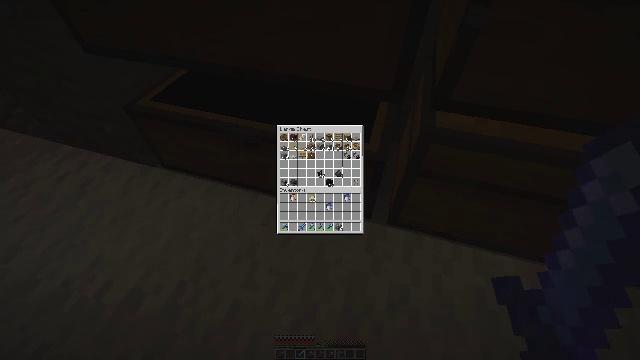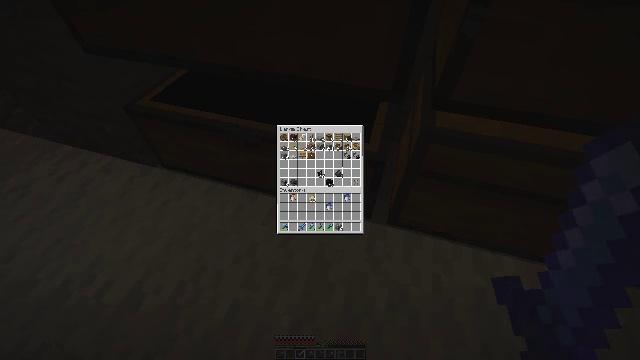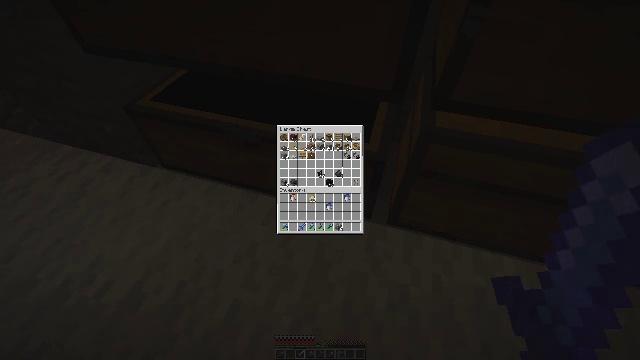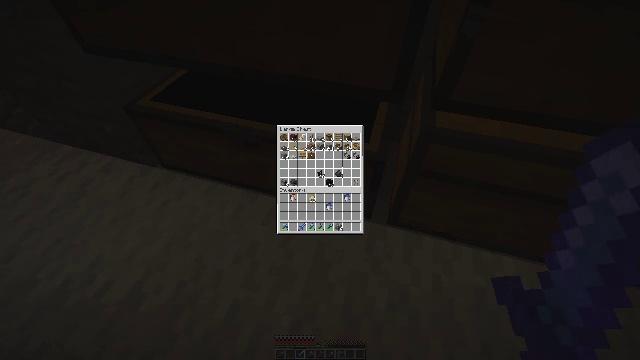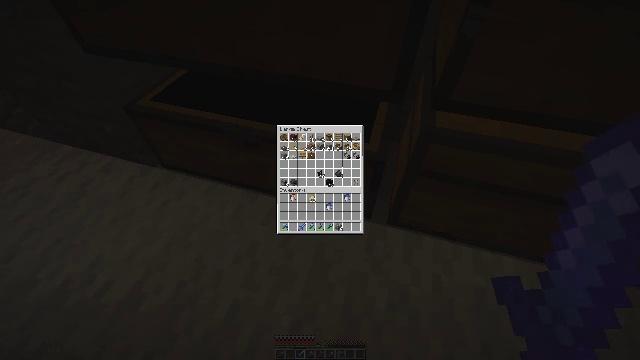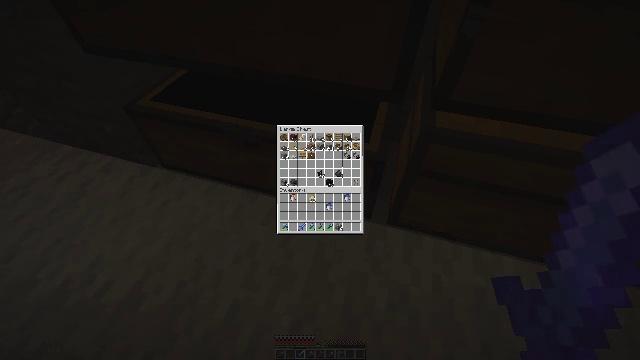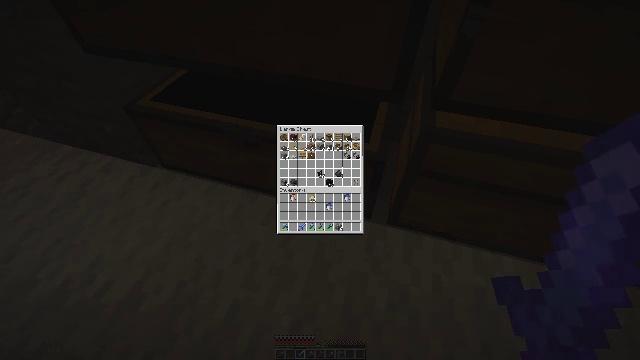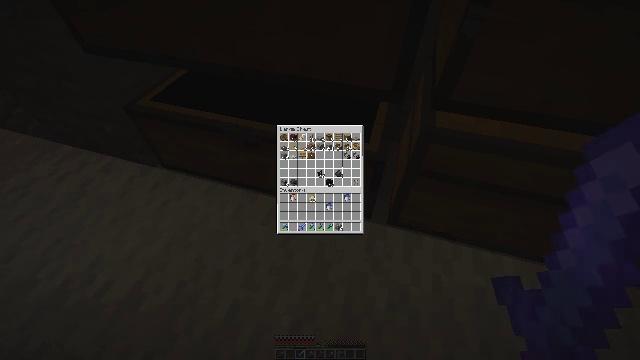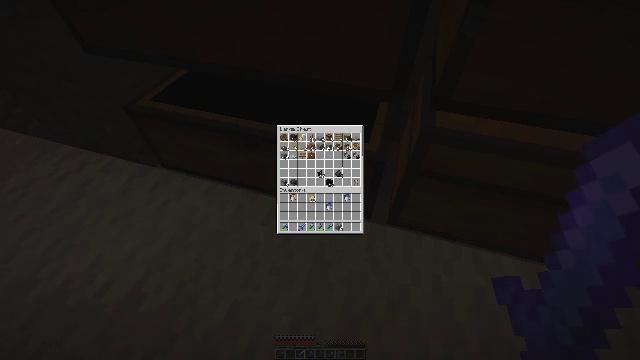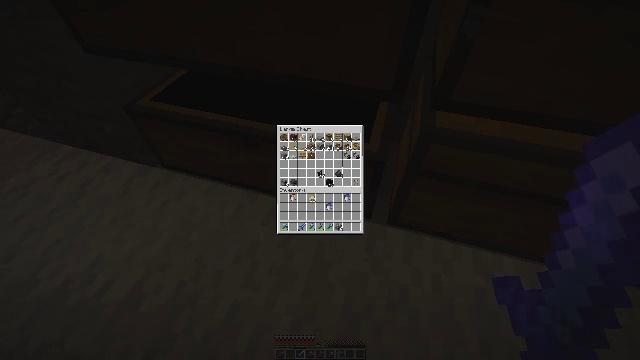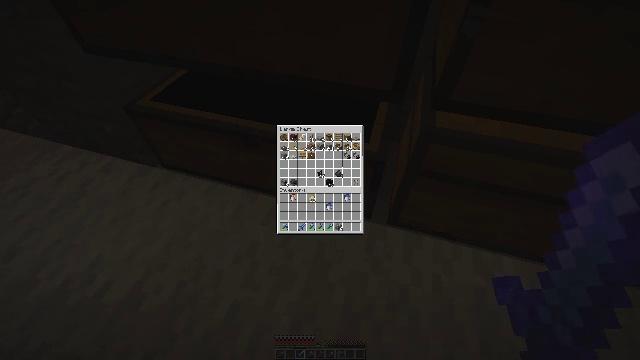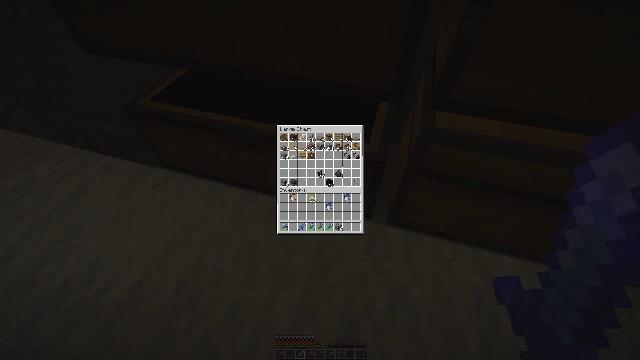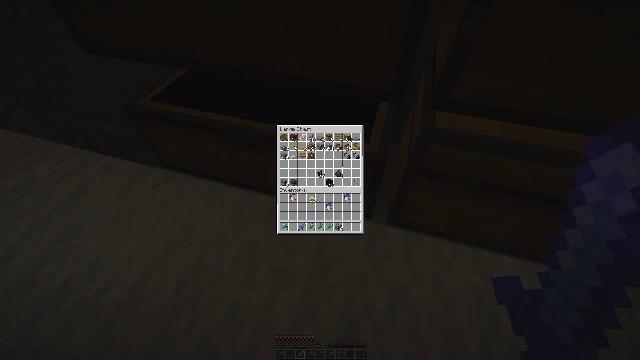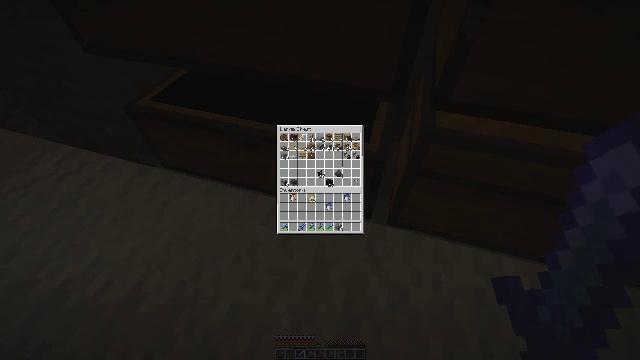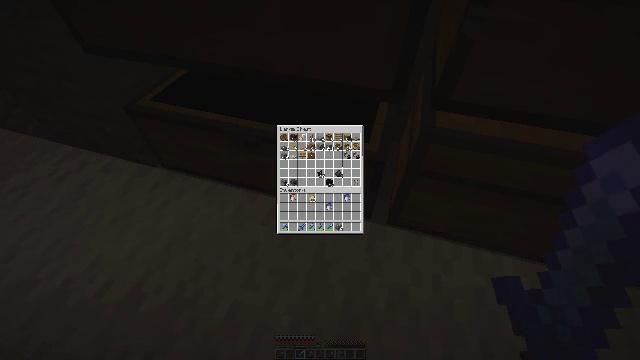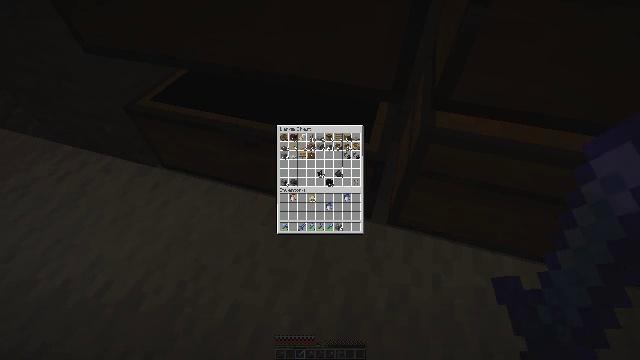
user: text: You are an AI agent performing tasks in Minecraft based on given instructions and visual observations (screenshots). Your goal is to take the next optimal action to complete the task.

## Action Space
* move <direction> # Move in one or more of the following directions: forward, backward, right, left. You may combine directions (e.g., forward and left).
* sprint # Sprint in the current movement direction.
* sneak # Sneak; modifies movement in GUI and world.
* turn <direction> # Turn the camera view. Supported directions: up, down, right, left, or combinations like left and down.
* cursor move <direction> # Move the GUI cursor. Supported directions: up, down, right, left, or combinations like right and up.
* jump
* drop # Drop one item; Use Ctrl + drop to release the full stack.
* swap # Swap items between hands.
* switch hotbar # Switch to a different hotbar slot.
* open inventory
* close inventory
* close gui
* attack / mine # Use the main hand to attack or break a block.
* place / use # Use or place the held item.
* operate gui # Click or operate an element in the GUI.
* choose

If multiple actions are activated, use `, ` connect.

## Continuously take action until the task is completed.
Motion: motion action
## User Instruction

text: Break the vines.
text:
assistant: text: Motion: no_op
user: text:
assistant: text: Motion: no_op
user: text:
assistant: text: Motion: no_op
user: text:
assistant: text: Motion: no_op
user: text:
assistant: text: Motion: no_op
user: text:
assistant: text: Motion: no_op
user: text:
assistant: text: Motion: no_op
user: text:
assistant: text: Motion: no_op
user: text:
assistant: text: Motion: no_op
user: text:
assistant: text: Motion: no_op
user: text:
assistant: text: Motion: no_op
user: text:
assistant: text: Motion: no_op
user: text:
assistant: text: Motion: no_op
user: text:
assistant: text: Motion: no_op
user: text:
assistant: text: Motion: no_op
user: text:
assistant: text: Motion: no_op
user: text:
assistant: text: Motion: no_op
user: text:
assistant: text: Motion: no_op
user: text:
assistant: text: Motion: no_op
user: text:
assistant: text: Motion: no_op
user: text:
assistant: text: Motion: no_op
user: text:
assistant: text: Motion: no_op
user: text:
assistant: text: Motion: no_op
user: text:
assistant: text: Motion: no_op
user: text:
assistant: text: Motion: no_op
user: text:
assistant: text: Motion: no_op
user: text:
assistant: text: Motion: no_op
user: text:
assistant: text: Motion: no_op
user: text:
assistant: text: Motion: no_op
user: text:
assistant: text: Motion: no_op